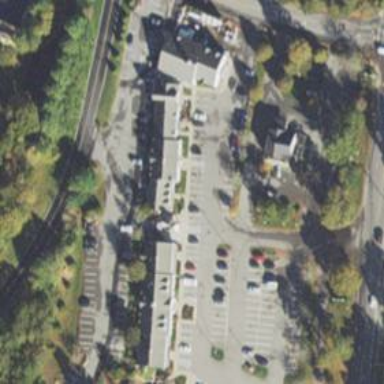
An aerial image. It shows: Parking space is available.